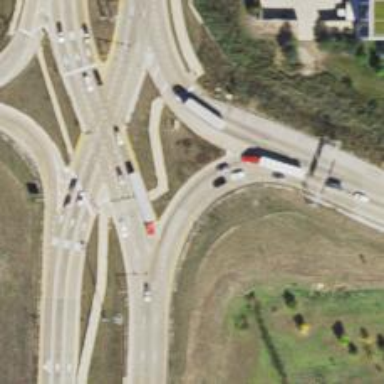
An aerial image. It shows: Motorway link at Diverging Diamond Interchange (DDI) junction.